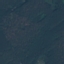
Land use / land cover class: Forest